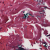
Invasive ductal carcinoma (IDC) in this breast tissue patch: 0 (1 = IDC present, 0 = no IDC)